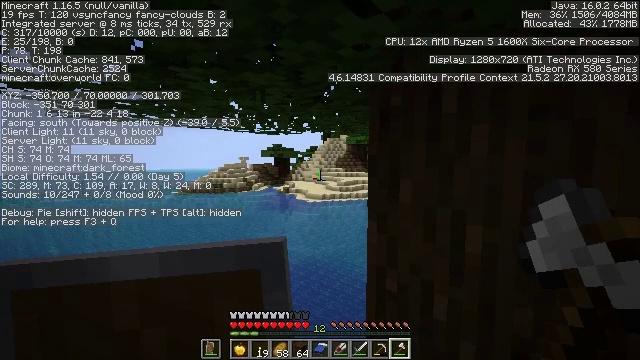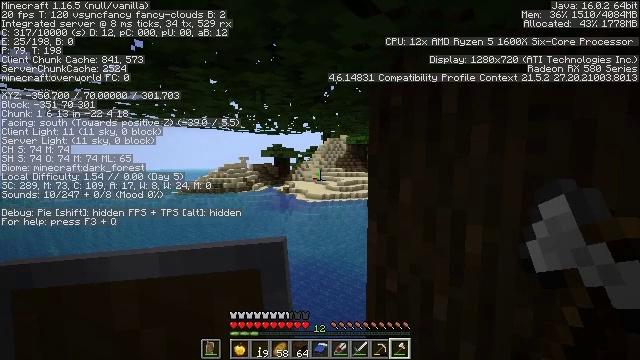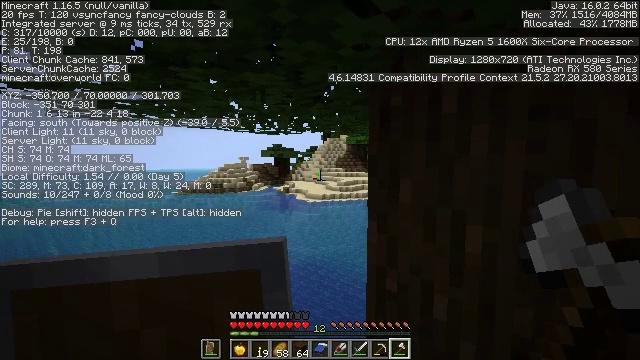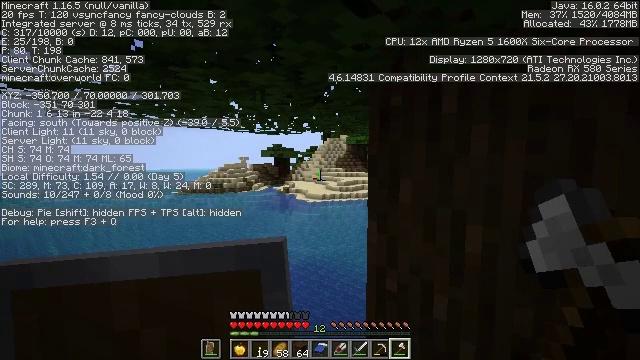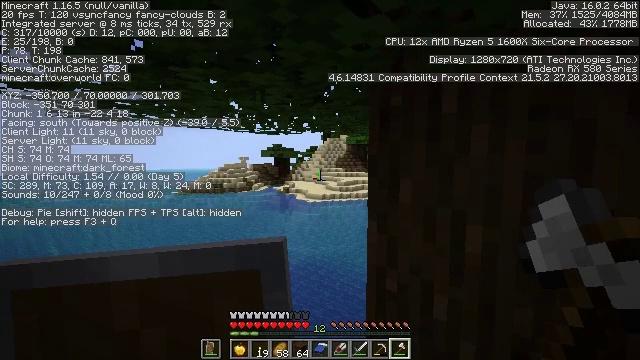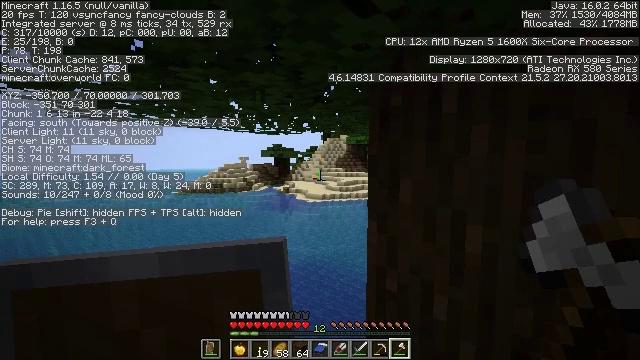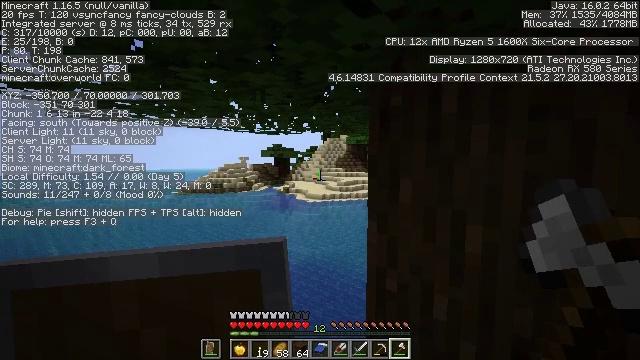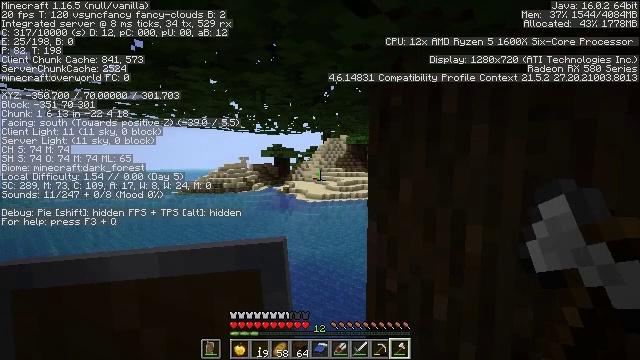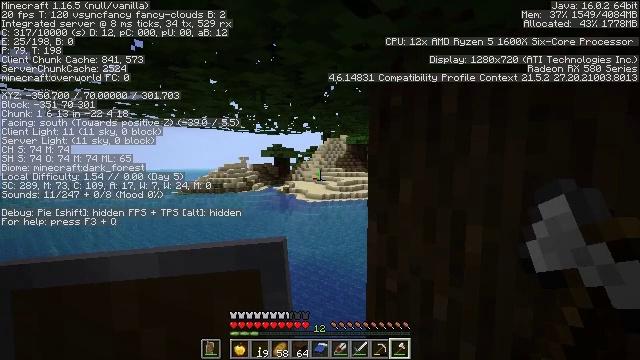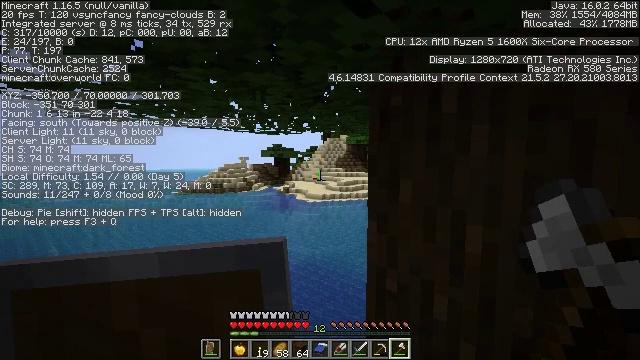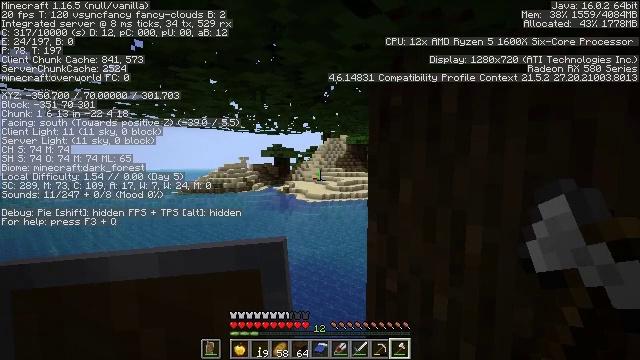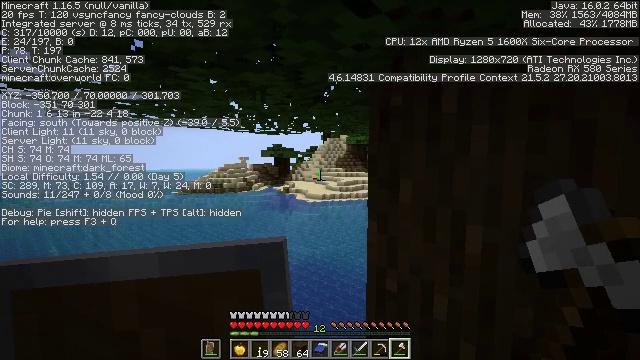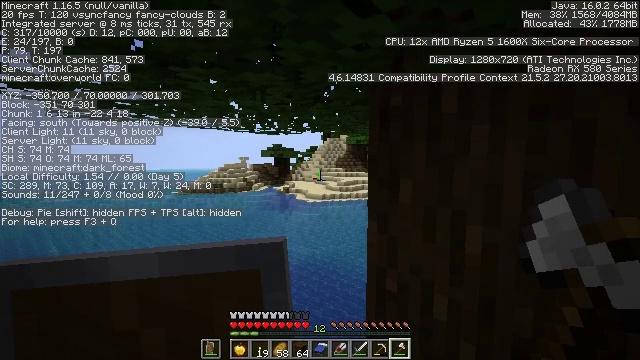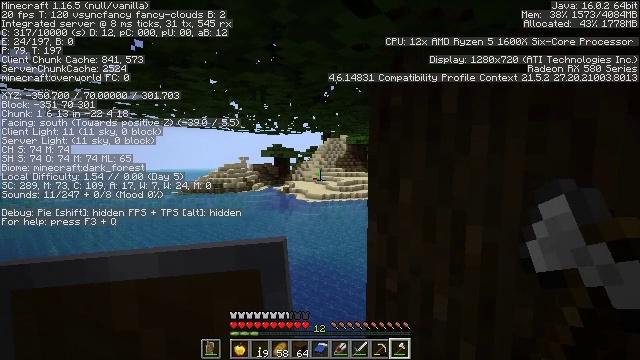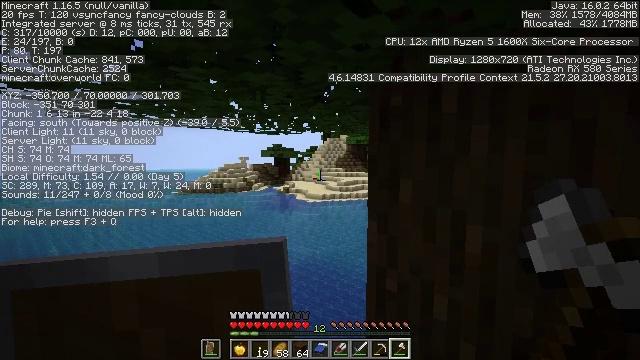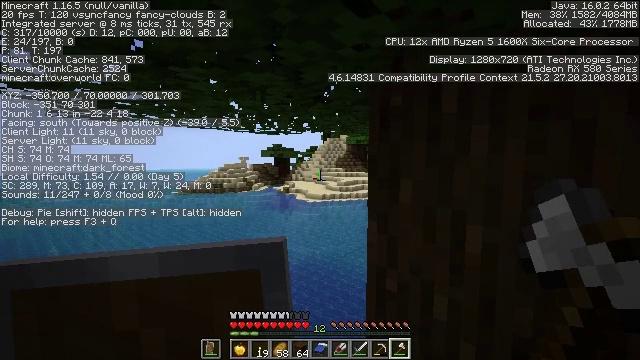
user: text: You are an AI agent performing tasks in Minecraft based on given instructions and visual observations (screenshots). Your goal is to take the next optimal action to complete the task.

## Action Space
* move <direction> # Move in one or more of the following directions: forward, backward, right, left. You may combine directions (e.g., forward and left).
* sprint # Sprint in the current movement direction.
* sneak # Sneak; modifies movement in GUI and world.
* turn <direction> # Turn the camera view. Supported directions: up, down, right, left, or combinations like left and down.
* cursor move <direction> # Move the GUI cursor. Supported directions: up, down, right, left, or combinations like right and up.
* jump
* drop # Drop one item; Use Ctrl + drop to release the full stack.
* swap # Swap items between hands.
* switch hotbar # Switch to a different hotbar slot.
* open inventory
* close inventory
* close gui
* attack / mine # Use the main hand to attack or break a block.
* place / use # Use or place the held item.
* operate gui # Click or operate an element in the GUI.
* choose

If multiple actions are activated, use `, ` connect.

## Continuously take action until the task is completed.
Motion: motion action
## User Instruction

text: Collect dark oak log for building.
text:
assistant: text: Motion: no_op
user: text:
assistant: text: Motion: no_op
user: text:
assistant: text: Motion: no_op
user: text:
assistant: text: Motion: no_op
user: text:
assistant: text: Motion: no_op
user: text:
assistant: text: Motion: no_op
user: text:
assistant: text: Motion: no_op
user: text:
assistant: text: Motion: no_op
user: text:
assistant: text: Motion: no_op
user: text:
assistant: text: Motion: no_op
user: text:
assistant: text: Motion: no_op
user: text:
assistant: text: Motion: no_op
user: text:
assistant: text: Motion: no_op
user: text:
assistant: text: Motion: no_op
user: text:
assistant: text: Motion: no_op
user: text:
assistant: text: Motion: no_op
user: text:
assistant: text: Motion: no_op
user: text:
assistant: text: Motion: no_op
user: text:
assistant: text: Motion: no_op
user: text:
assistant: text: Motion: no_op
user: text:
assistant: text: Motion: no_op
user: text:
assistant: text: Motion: no_op
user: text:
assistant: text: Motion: no_op
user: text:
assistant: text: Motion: no_op
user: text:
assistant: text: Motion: no_op
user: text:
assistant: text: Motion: turn right and down
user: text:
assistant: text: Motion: turn right and down
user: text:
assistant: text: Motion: turn right and down
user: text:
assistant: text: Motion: no_op
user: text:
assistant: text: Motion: no_op